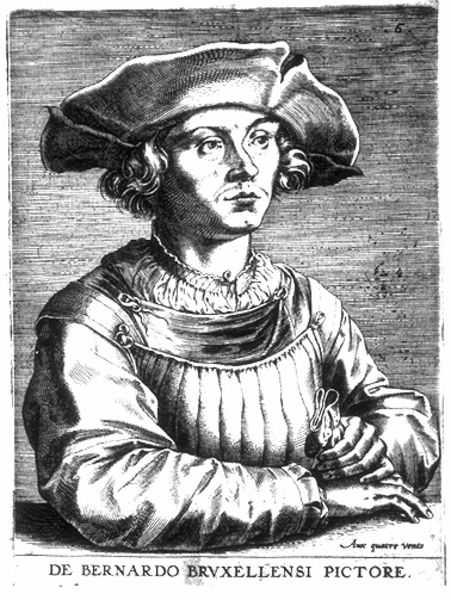
Titel: Bildnis des Bernart van Orley
Künstler: Hieronymus Cock
Institution: (Seriendruck)
Schlagwörter: mann, schatten, umhang, finger, grau, handschuh, handschuhe, hut, licht, mund, nase, profil, schwarz, stirn, weiss, zeichnung, blick, schleife, hemd, jung, schnurrbart, arm, augen, falten, gesicht, kleidung, kragen, rahmen, samt, ärmel, bildnis, hals, herr, hände, portrait, porträt, gewand, haare, halbfigur, schnur, adel, kaufmann, augenbrauen, brustbild, kinn, locken, renaissance, sack, schrift, wangen, italien, grafik, weis, sigantur, inschrift, brauen, verzierung, maler, hutkrempe, krempe, name, tusche, geld, clown, druck, schraffur, stich, buchdruck, talar, jüngling, halbprofil, has, mittelalter, wams, gelehrter, besatz, geldbeutel, gefältelt, porträit, bezeichnung, bildhauer, bartlos, fältelungen, brüssel, geldsäckchen, pictore, bruxelles, aldel, bernado, bruxellensi, brvxellensi